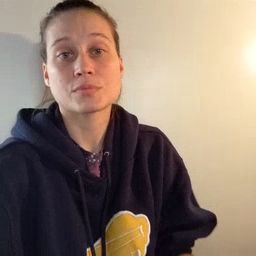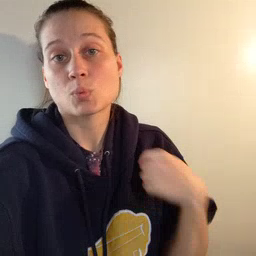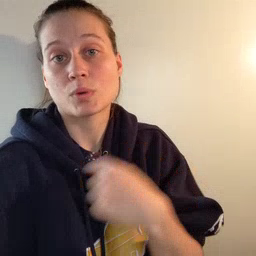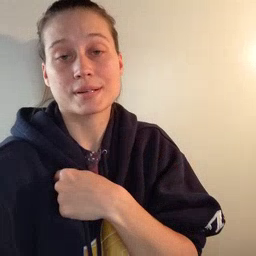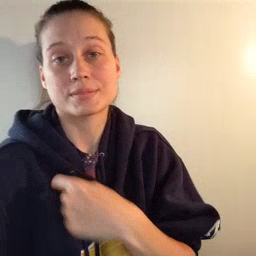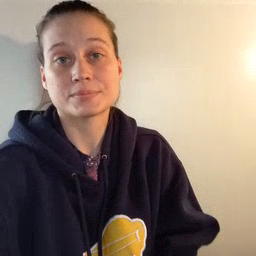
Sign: weus